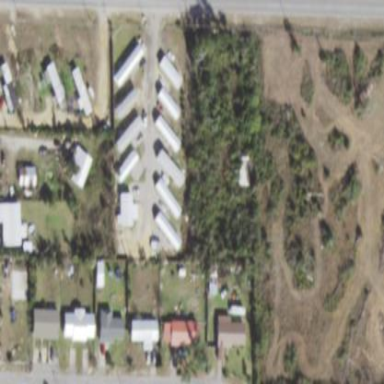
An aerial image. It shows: Residential area designated as trailer park.